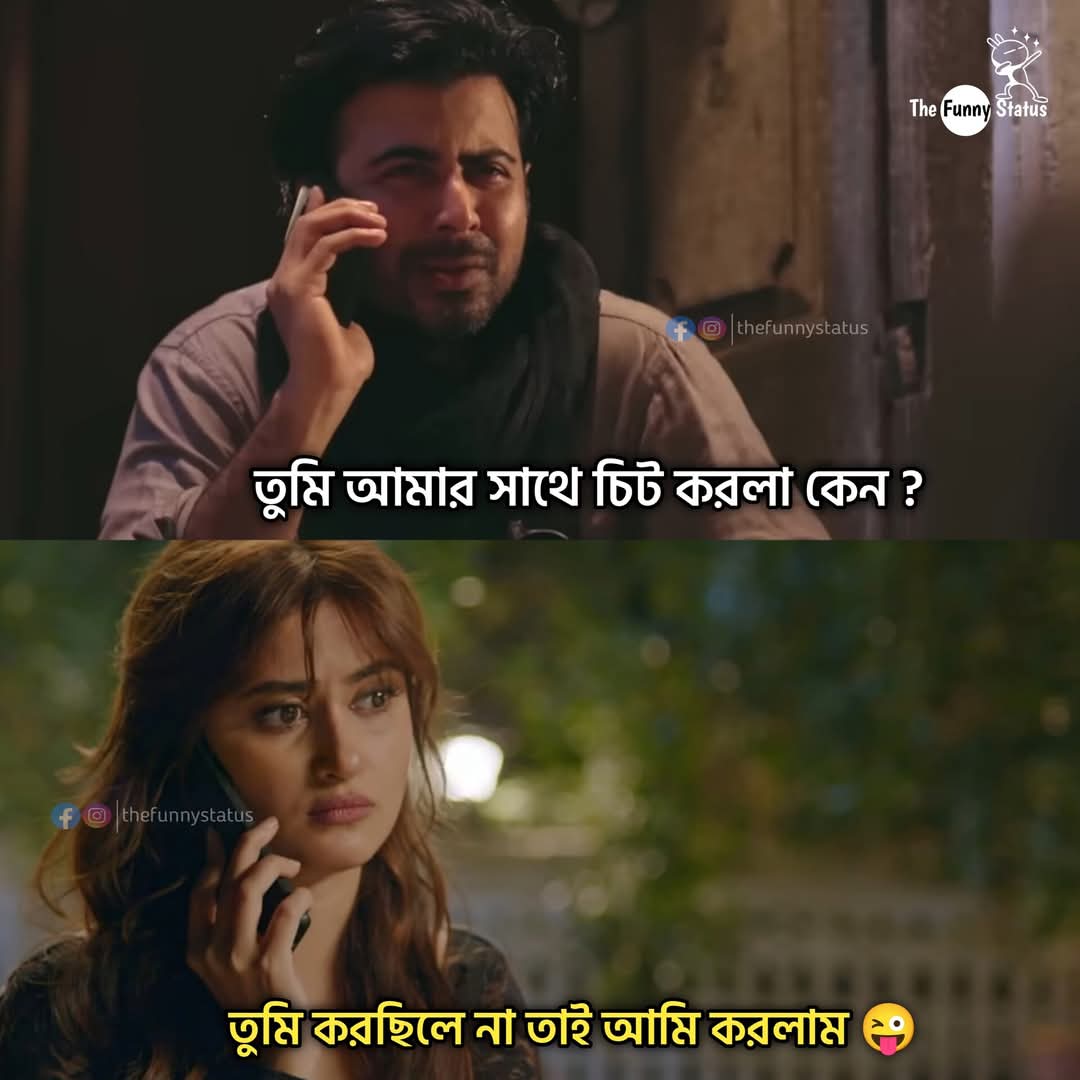
Text: তুমি আমার সাথে চিট করলা কেন?
তুমি করছিলে না তাই আমি করলাম
Label: Non Hate